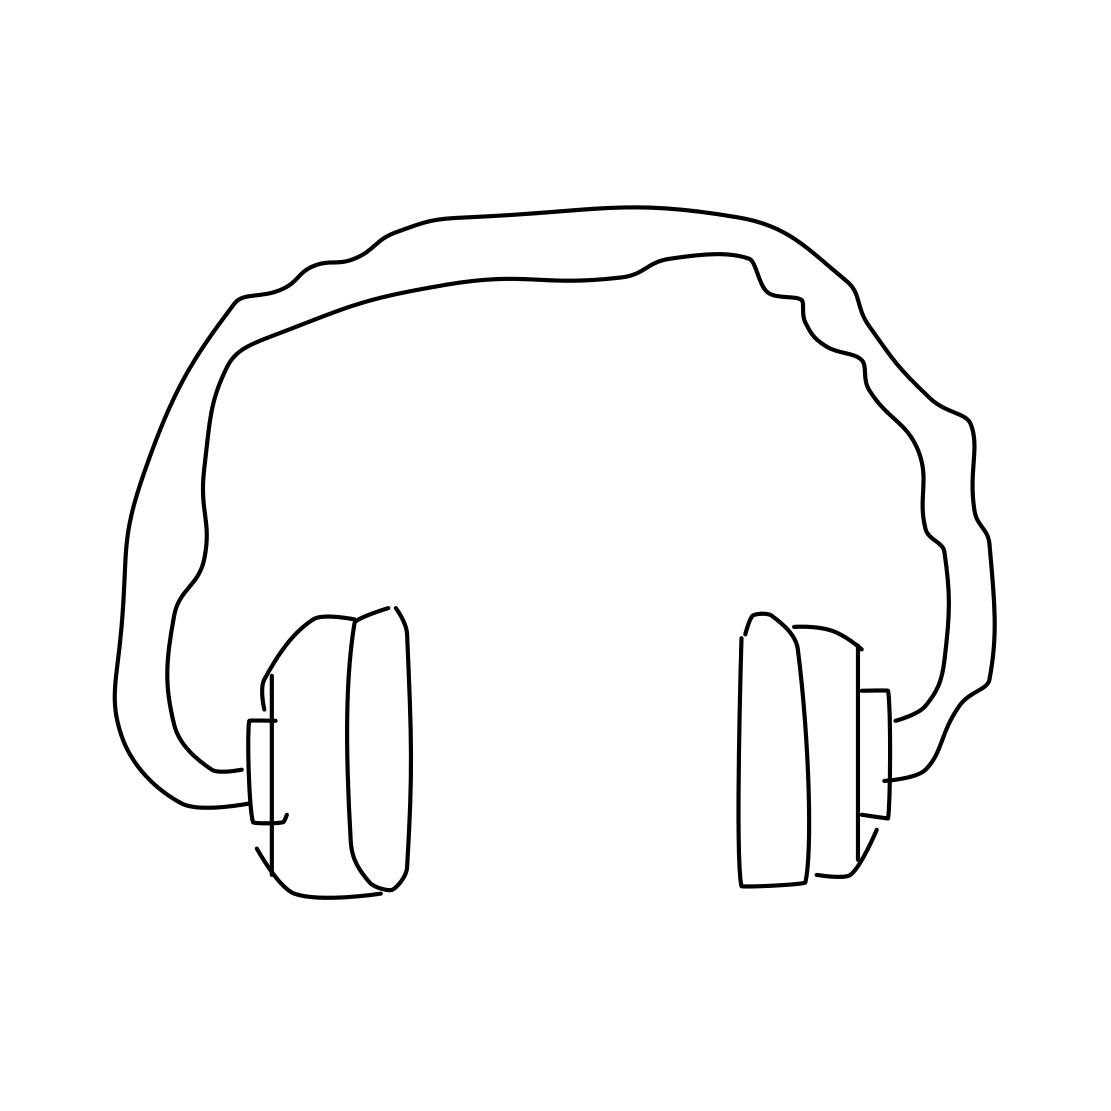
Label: head-phones